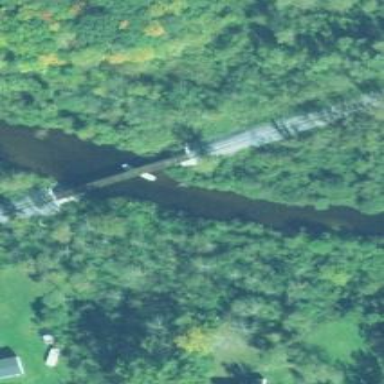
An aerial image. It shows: Bridge over railway line.